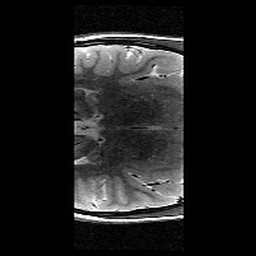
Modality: T2w
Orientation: axial
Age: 13
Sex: female
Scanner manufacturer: siemens
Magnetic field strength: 3 T
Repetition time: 8.46 s
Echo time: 0.067 s